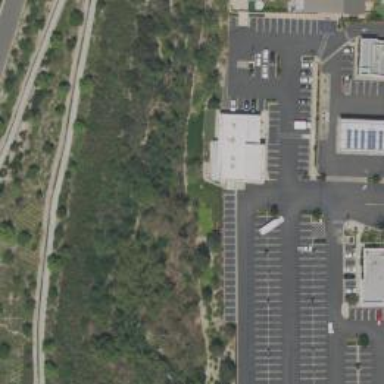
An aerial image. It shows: Veterinary facility.